Field crop: maize
Growth stage: 2
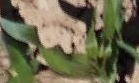
Species: maize